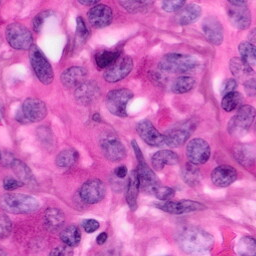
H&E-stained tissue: Pancreatic